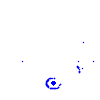
Particle: electron